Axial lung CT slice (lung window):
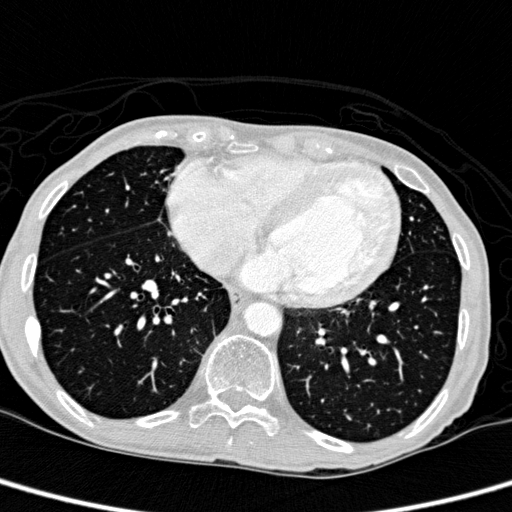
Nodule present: no